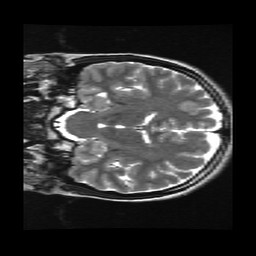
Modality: T2w
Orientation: coronal
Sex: female
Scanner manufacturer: ge
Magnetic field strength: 3 T
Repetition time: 5 s
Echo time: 0.1017 s